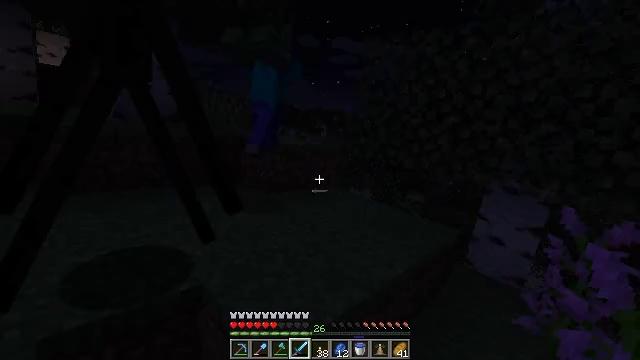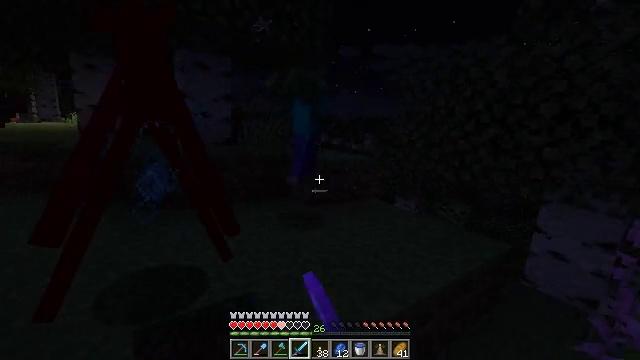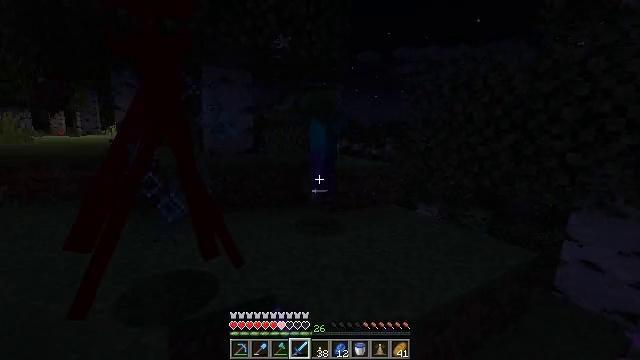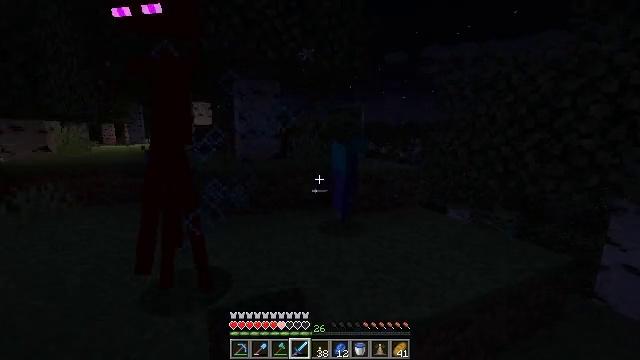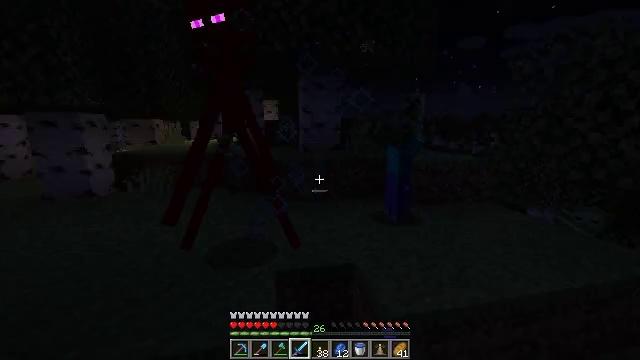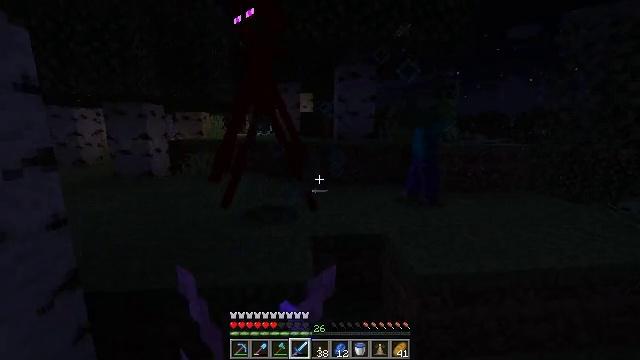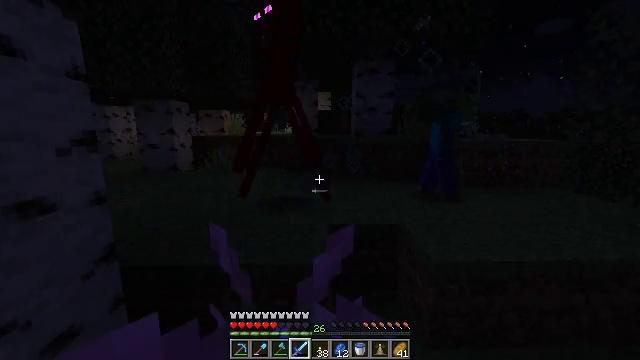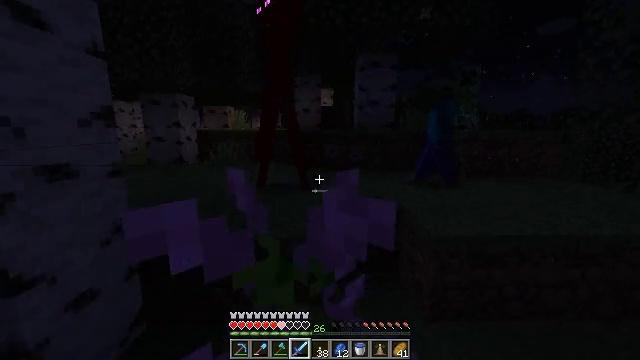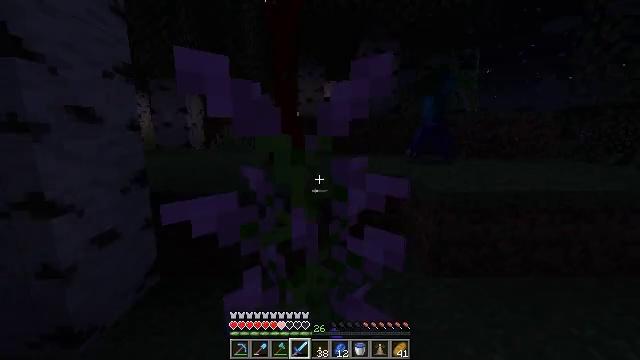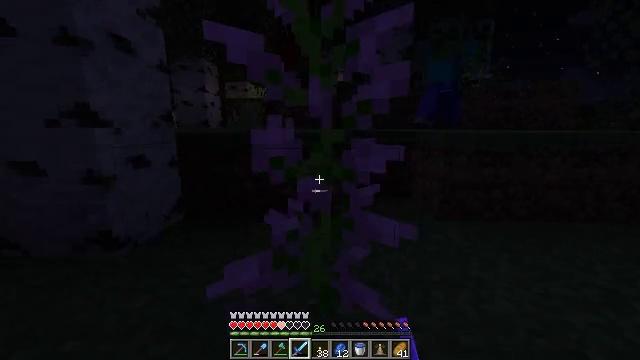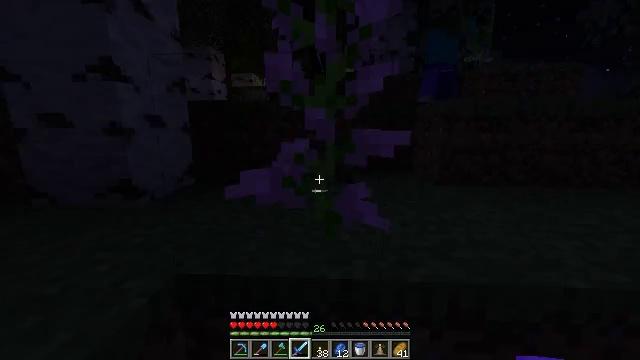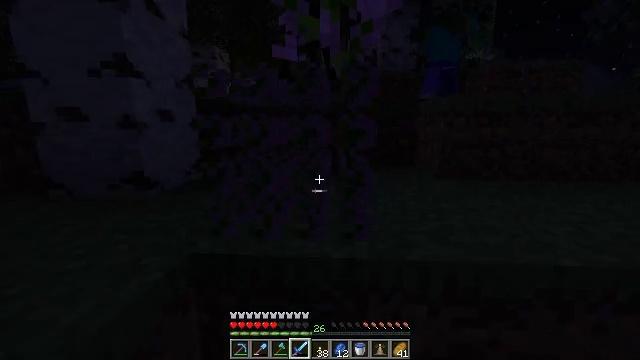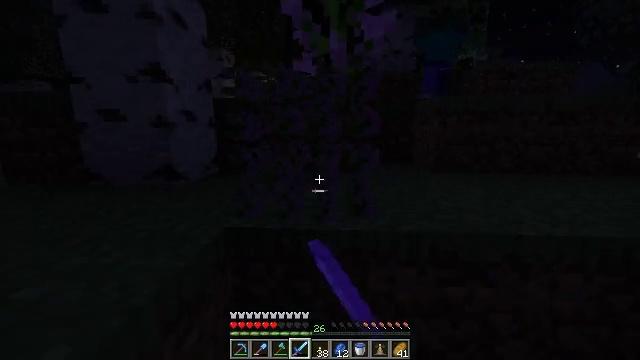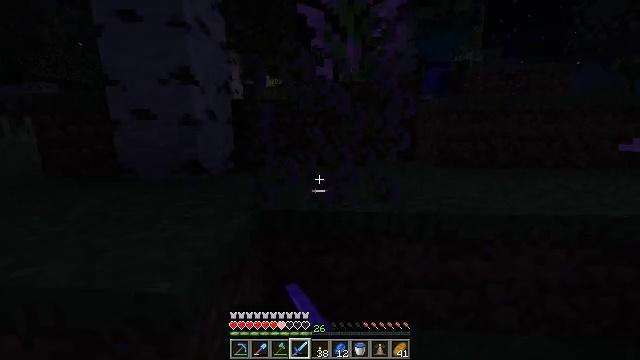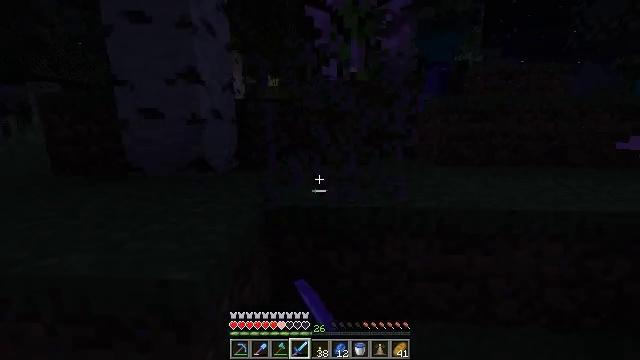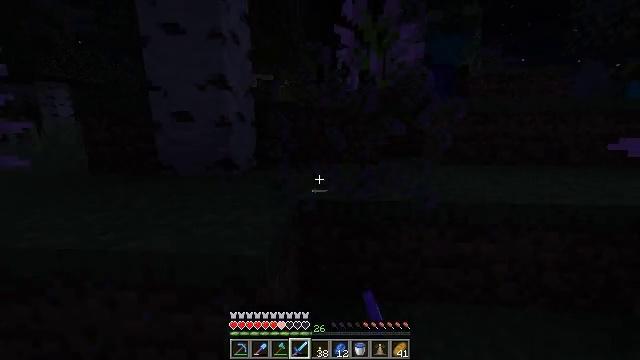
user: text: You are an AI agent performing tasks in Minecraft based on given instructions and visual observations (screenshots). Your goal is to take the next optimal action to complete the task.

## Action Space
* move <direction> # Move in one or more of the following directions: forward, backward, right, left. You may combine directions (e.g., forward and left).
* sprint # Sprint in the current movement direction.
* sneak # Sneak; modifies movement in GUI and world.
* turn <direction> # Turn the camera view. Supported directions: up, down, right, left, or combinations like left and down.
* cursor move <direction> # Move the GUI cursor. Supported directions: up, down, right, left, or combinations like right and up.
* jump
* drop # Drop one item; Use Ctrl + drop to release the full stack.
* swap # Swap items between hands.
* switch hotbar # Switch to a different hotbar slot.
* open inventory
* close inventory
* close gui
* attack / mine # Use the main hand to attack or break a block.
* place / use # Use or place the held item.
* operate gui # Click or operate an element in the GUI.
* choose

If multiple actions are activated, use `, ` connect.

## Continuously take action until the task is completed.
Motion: motion action
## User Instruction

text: Remove the lilac from its place.
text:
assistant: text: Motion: move back and move right, turn left, attack / mine
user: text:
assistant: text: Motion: move back and move right, turn left, attack / mine
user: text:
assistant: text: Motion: move back, turn left
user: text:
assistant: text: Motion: move back, turn left and down, attack / mine
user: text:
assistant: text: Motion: move back, turn left, attack / mine
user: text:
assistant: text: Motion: move back, turn left, attack / mine
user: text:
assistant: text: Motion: move back and move right, attack / mine
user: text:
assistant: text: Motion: move back and move right, attack / mine
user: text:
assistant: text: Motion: move back and move right, turn left, attack / mine
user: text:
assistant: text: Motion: move back
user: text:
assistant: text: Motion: move back, attack / mine
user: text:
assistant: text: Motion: move back and move left, attack / mine
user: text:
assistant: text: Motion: move back and move left, attack / mine
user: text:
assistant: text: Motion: move back and move left, attack / mine
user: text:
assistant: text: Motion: move back and move left
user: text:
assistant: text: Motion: no_op